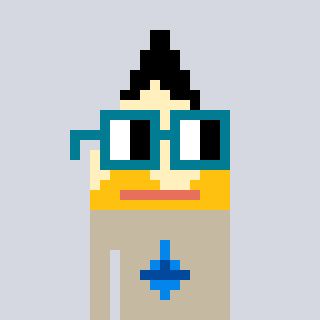
a pixel art character with square dark green glasses, a pencil-shaped head and a bege-colored body on a cool background